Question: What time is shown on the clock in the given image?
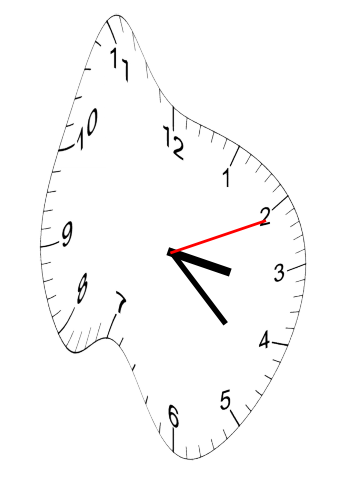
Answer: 03:22:11